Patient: sex M, age 81
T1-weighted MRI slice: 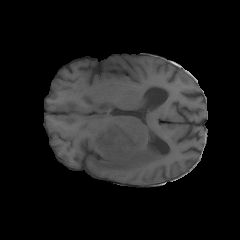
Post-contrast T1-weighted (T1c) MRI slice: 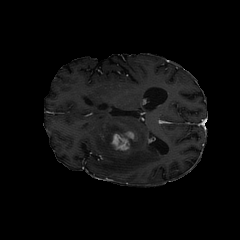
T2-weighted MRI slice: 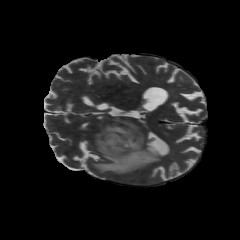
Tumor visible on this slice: yes
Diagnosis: Glioblastoma, IDH-wildtype
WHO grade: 4